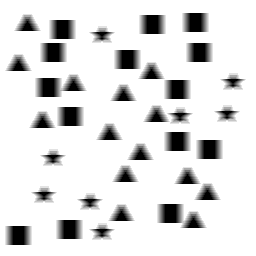
Squares: 14
Triangles: 14
Stars: 8
Total shapes: 36